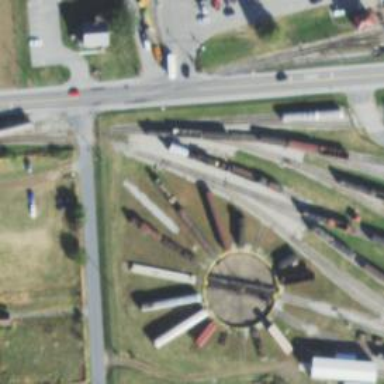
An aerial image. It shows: Preserved railway yard with rails.